Aerial crown-view tile of a tropical tree (Barro Colorado Island, Panama), acquired 20250124:
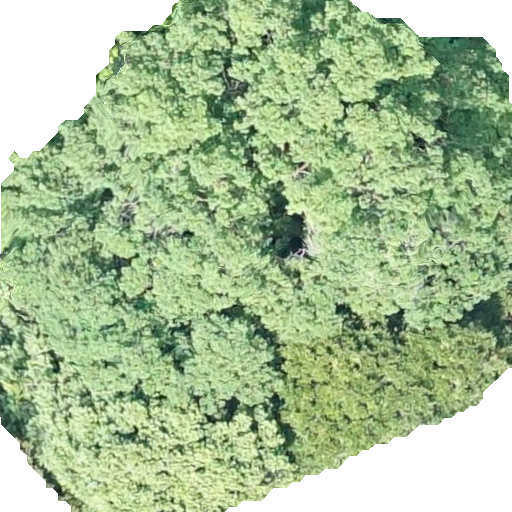
Species: Terminalia oblonga
GBIF accepted scientific name: Terminalia oblonga
Crown area: 340.511 m²